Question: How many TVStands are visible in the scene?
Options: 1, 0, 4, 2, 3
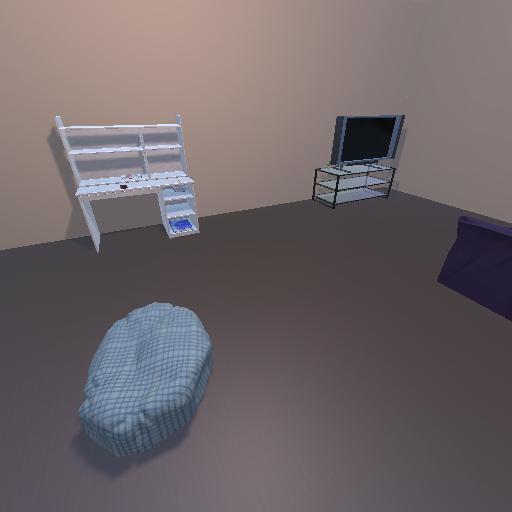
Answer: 1